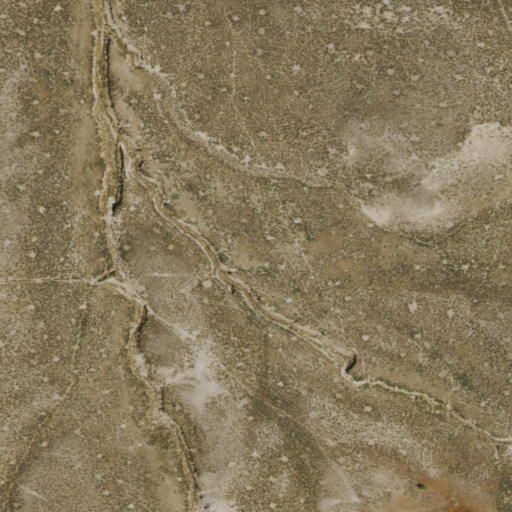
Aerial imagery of valley in Nevada named Wildhorse Canyon containing only shrub